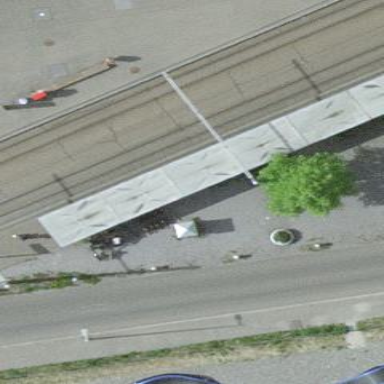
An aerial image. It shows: Platform with shelter made of asphalt. It is public transport platform located alongside railway.